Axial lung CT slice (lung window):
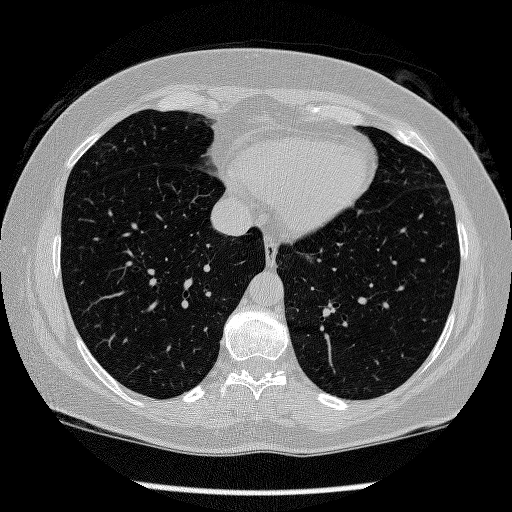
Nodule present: no